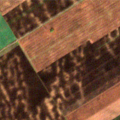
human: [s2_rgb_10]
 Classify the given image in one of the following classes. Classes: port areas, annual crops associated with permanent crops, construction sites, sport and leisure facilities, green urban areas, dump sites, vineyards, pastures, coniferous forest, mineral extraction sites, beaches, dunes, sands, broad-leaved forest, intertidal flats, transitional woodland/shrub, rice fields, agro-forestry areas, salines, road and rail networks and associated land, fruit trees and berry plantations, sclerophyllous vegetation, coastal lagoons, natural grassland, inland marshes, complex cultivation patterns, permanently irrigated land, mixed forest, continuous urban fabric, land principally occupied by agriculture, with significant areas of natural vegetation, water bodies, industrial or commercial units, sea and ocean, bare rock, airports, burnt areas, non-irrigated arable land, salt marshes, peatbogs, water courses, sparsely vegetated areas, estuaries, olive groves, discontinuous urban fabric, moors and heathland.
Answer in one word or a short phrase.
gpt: non-irrigated arable land